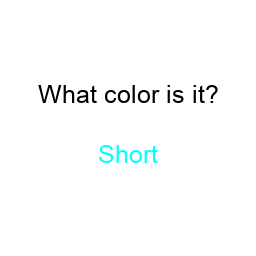
Color: cyan
Background color: white
Question text color: black